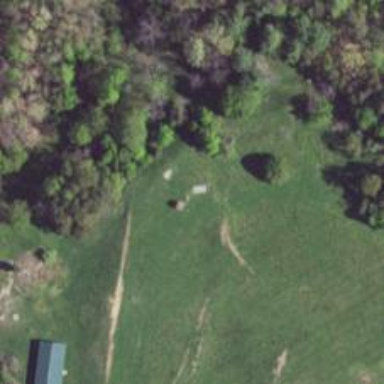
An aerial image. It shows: Disc golf course.